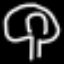
Label: mushroom